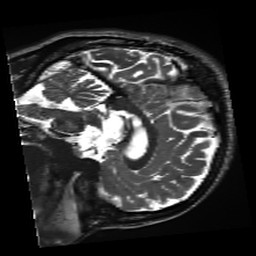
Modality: inplaneT2
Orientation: sagittal
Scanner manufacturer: siemens
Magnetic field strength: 3 T
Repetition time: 11 s
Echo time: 0.059 s